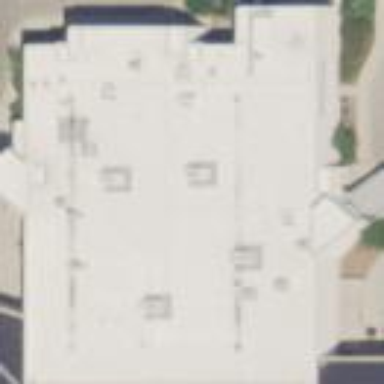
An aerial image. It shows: Retail building that houses department store.